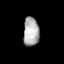
Tissue: lung
Cell type: Endothelial cells
Senescence score: 0.5593
Nuclear area (px): 440
Mean DAPI intensity: 176.143